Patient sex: M
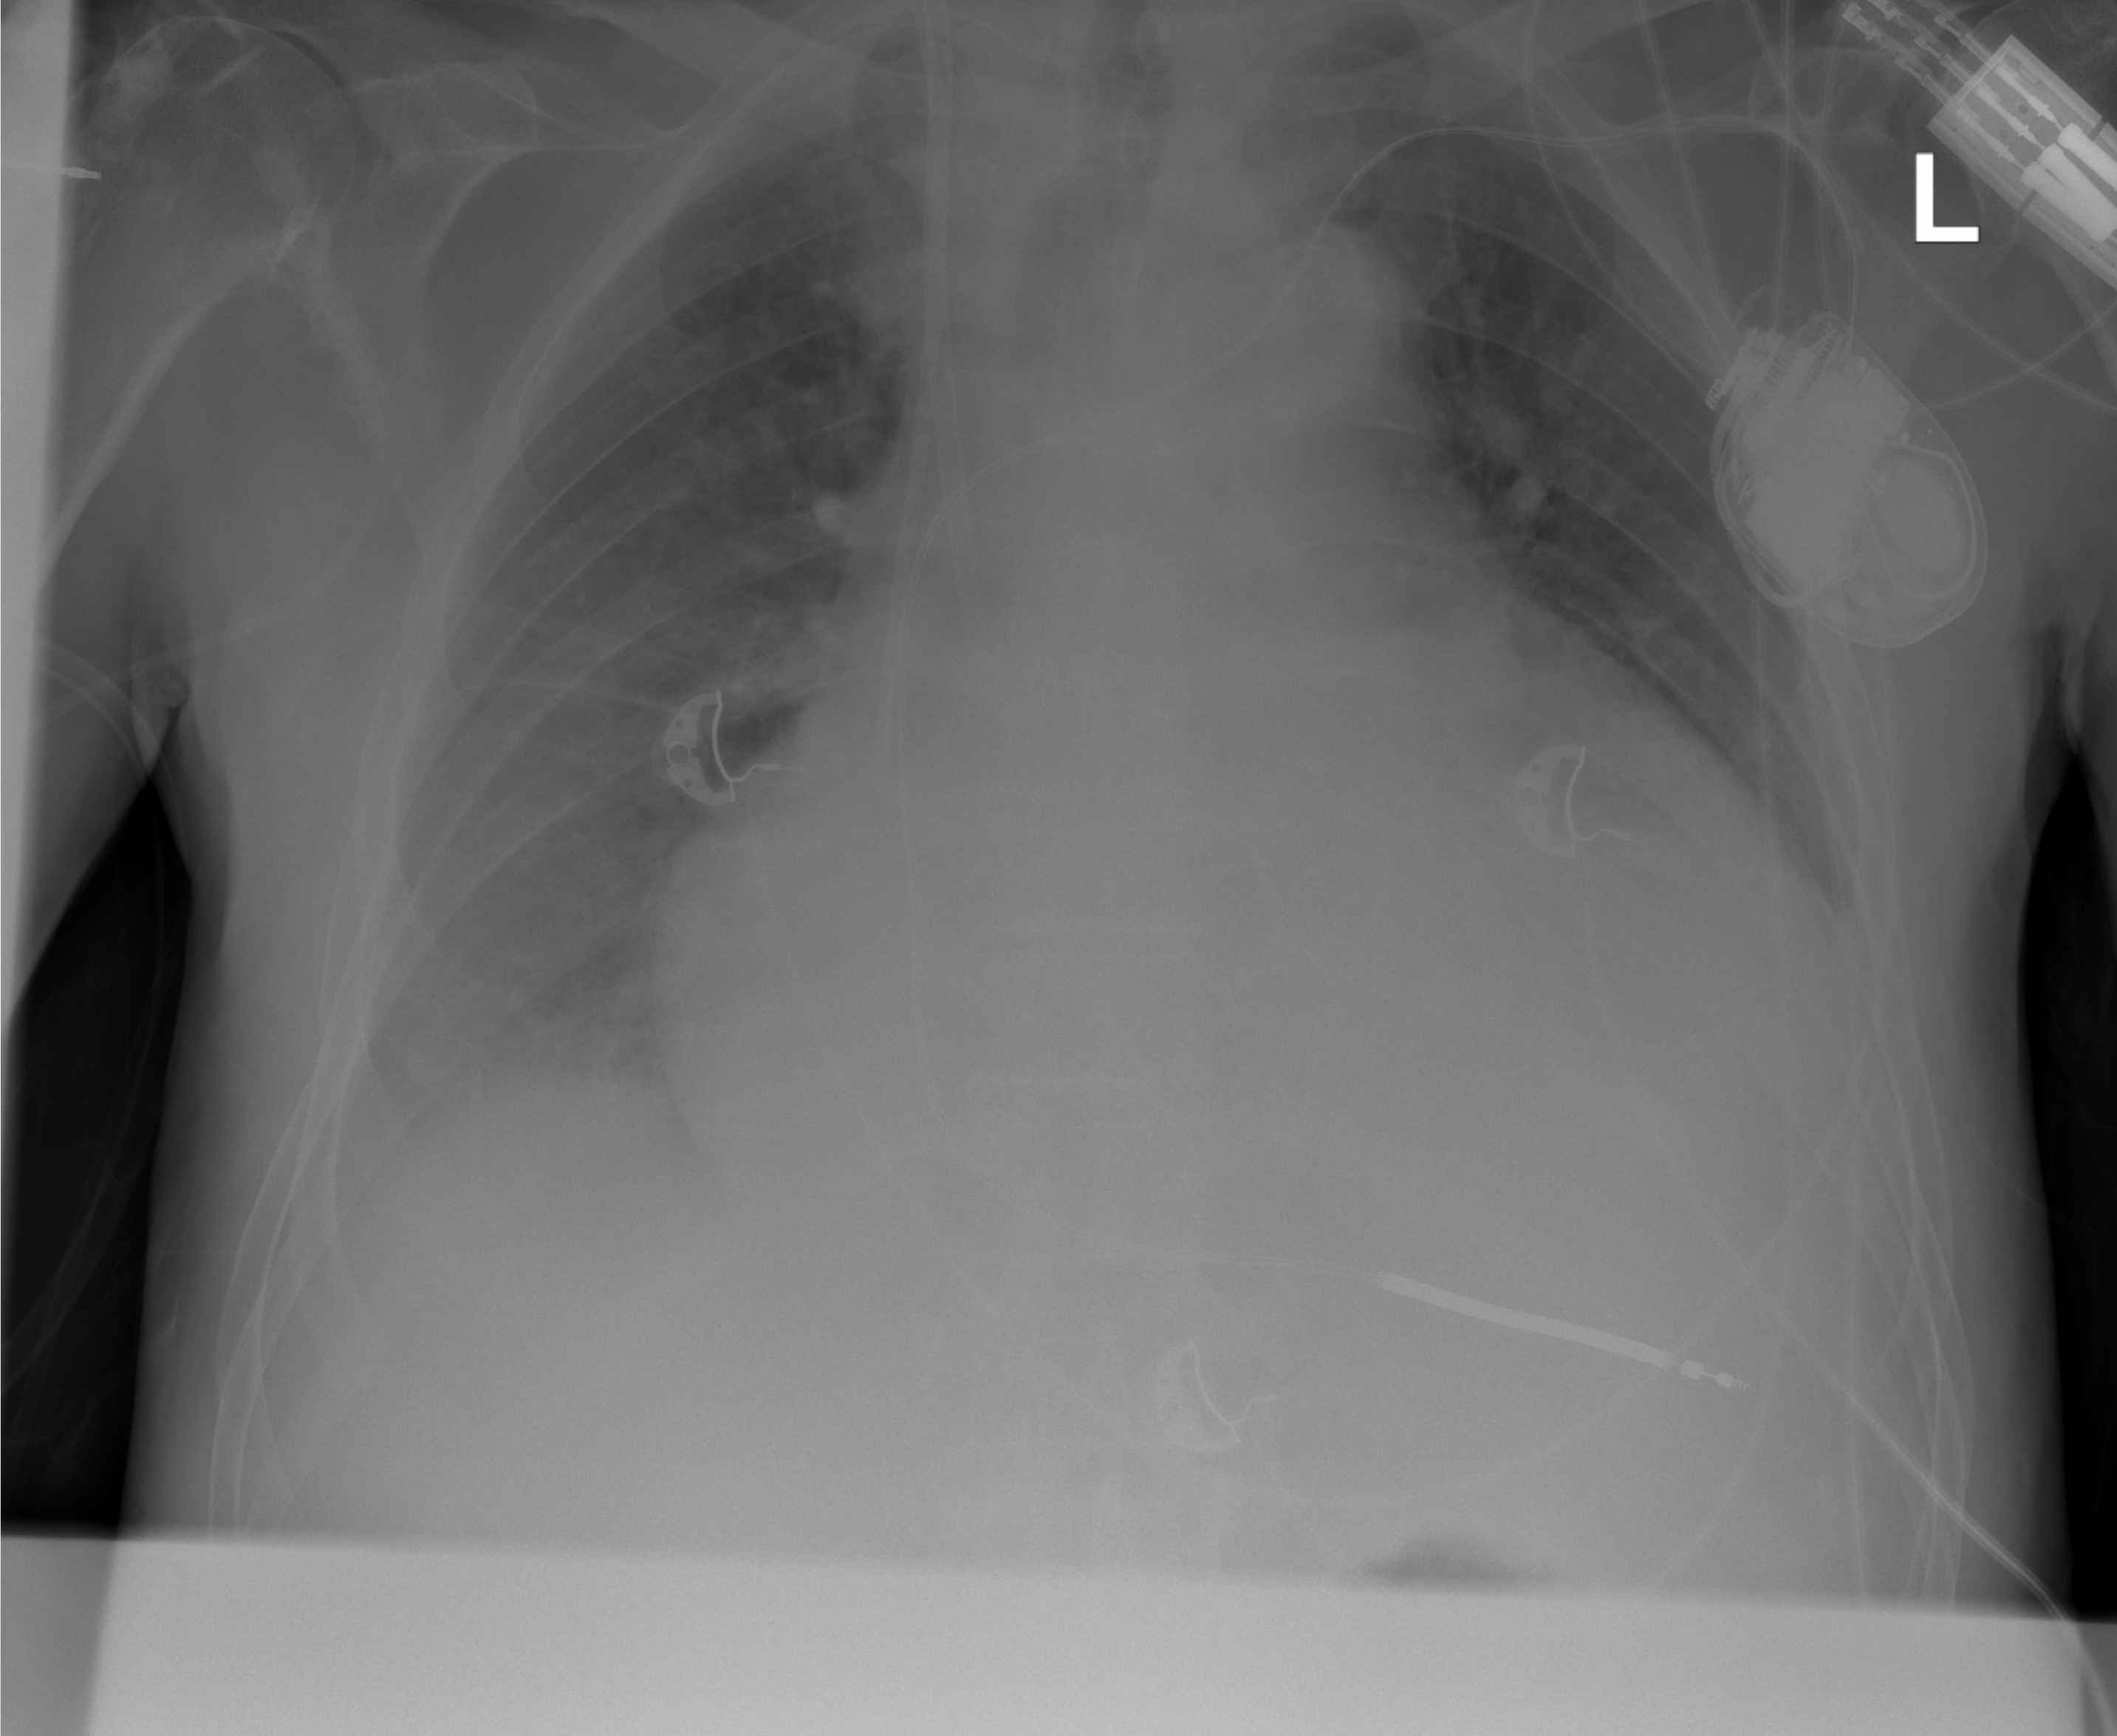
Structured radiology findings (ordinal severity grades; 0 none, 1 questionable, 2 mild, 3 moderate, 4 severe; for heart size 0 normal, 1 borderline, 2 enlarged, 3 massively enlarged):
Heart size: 3
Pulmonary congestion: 2
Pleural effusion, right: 0
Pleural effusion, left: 0
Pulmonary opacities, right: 0
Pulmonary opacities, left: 0
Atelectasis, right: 2
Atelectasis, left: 1